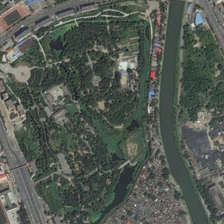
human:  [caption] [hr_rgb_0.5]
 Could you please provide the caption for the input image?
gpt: a river is near a park with many green trees .

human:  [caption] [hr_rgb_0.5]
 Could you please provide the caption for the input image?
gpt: a river is near a park with many green trees .

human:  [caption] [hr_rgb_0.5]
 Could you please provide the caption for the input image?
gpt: a river is near a park with many green trees .

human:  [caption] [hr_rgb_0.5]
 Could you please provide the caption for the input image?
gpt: a river is near a park with many green trees .

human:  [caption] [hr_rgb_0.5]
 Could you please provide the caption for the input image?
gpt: a river is near a park with many green trees .